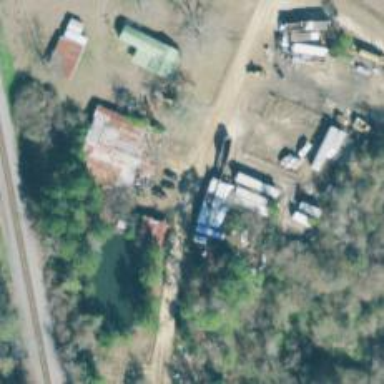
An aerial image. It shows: Abandoned railway near residential road.